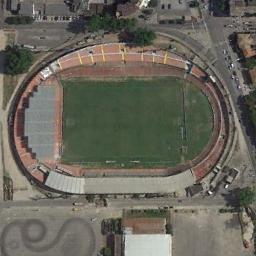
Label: stadium